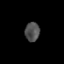
Tissue: prostate
Cell type: T cells
Senescence score: 0.186
Nuclear area (px): 275
Mean DAPI intensity: 78.705